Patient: sex M, age 52
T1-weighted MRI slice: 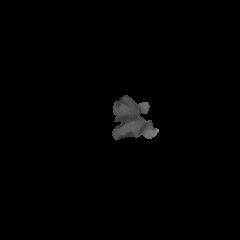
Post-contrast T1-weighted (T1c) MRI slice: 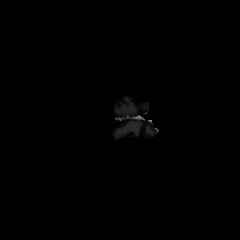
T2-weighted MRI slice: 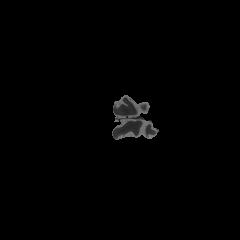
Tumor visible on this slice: no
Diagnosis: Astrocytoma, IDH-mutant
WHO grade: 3